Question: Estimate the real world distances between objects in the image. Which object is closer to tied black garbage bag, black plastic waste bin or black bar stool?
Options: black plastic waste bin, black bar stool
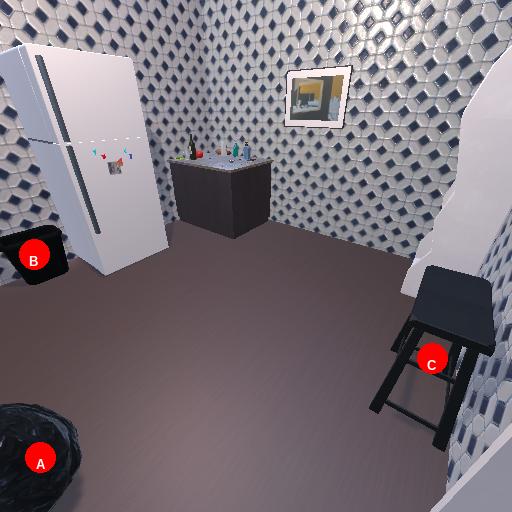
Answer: black plastic waste bin